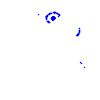
Particle: pion